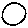
Label: circle